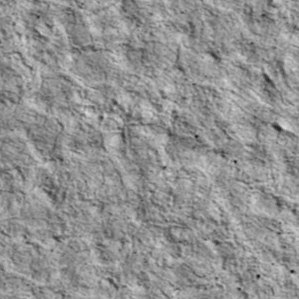
Label: non_frost